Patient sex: M
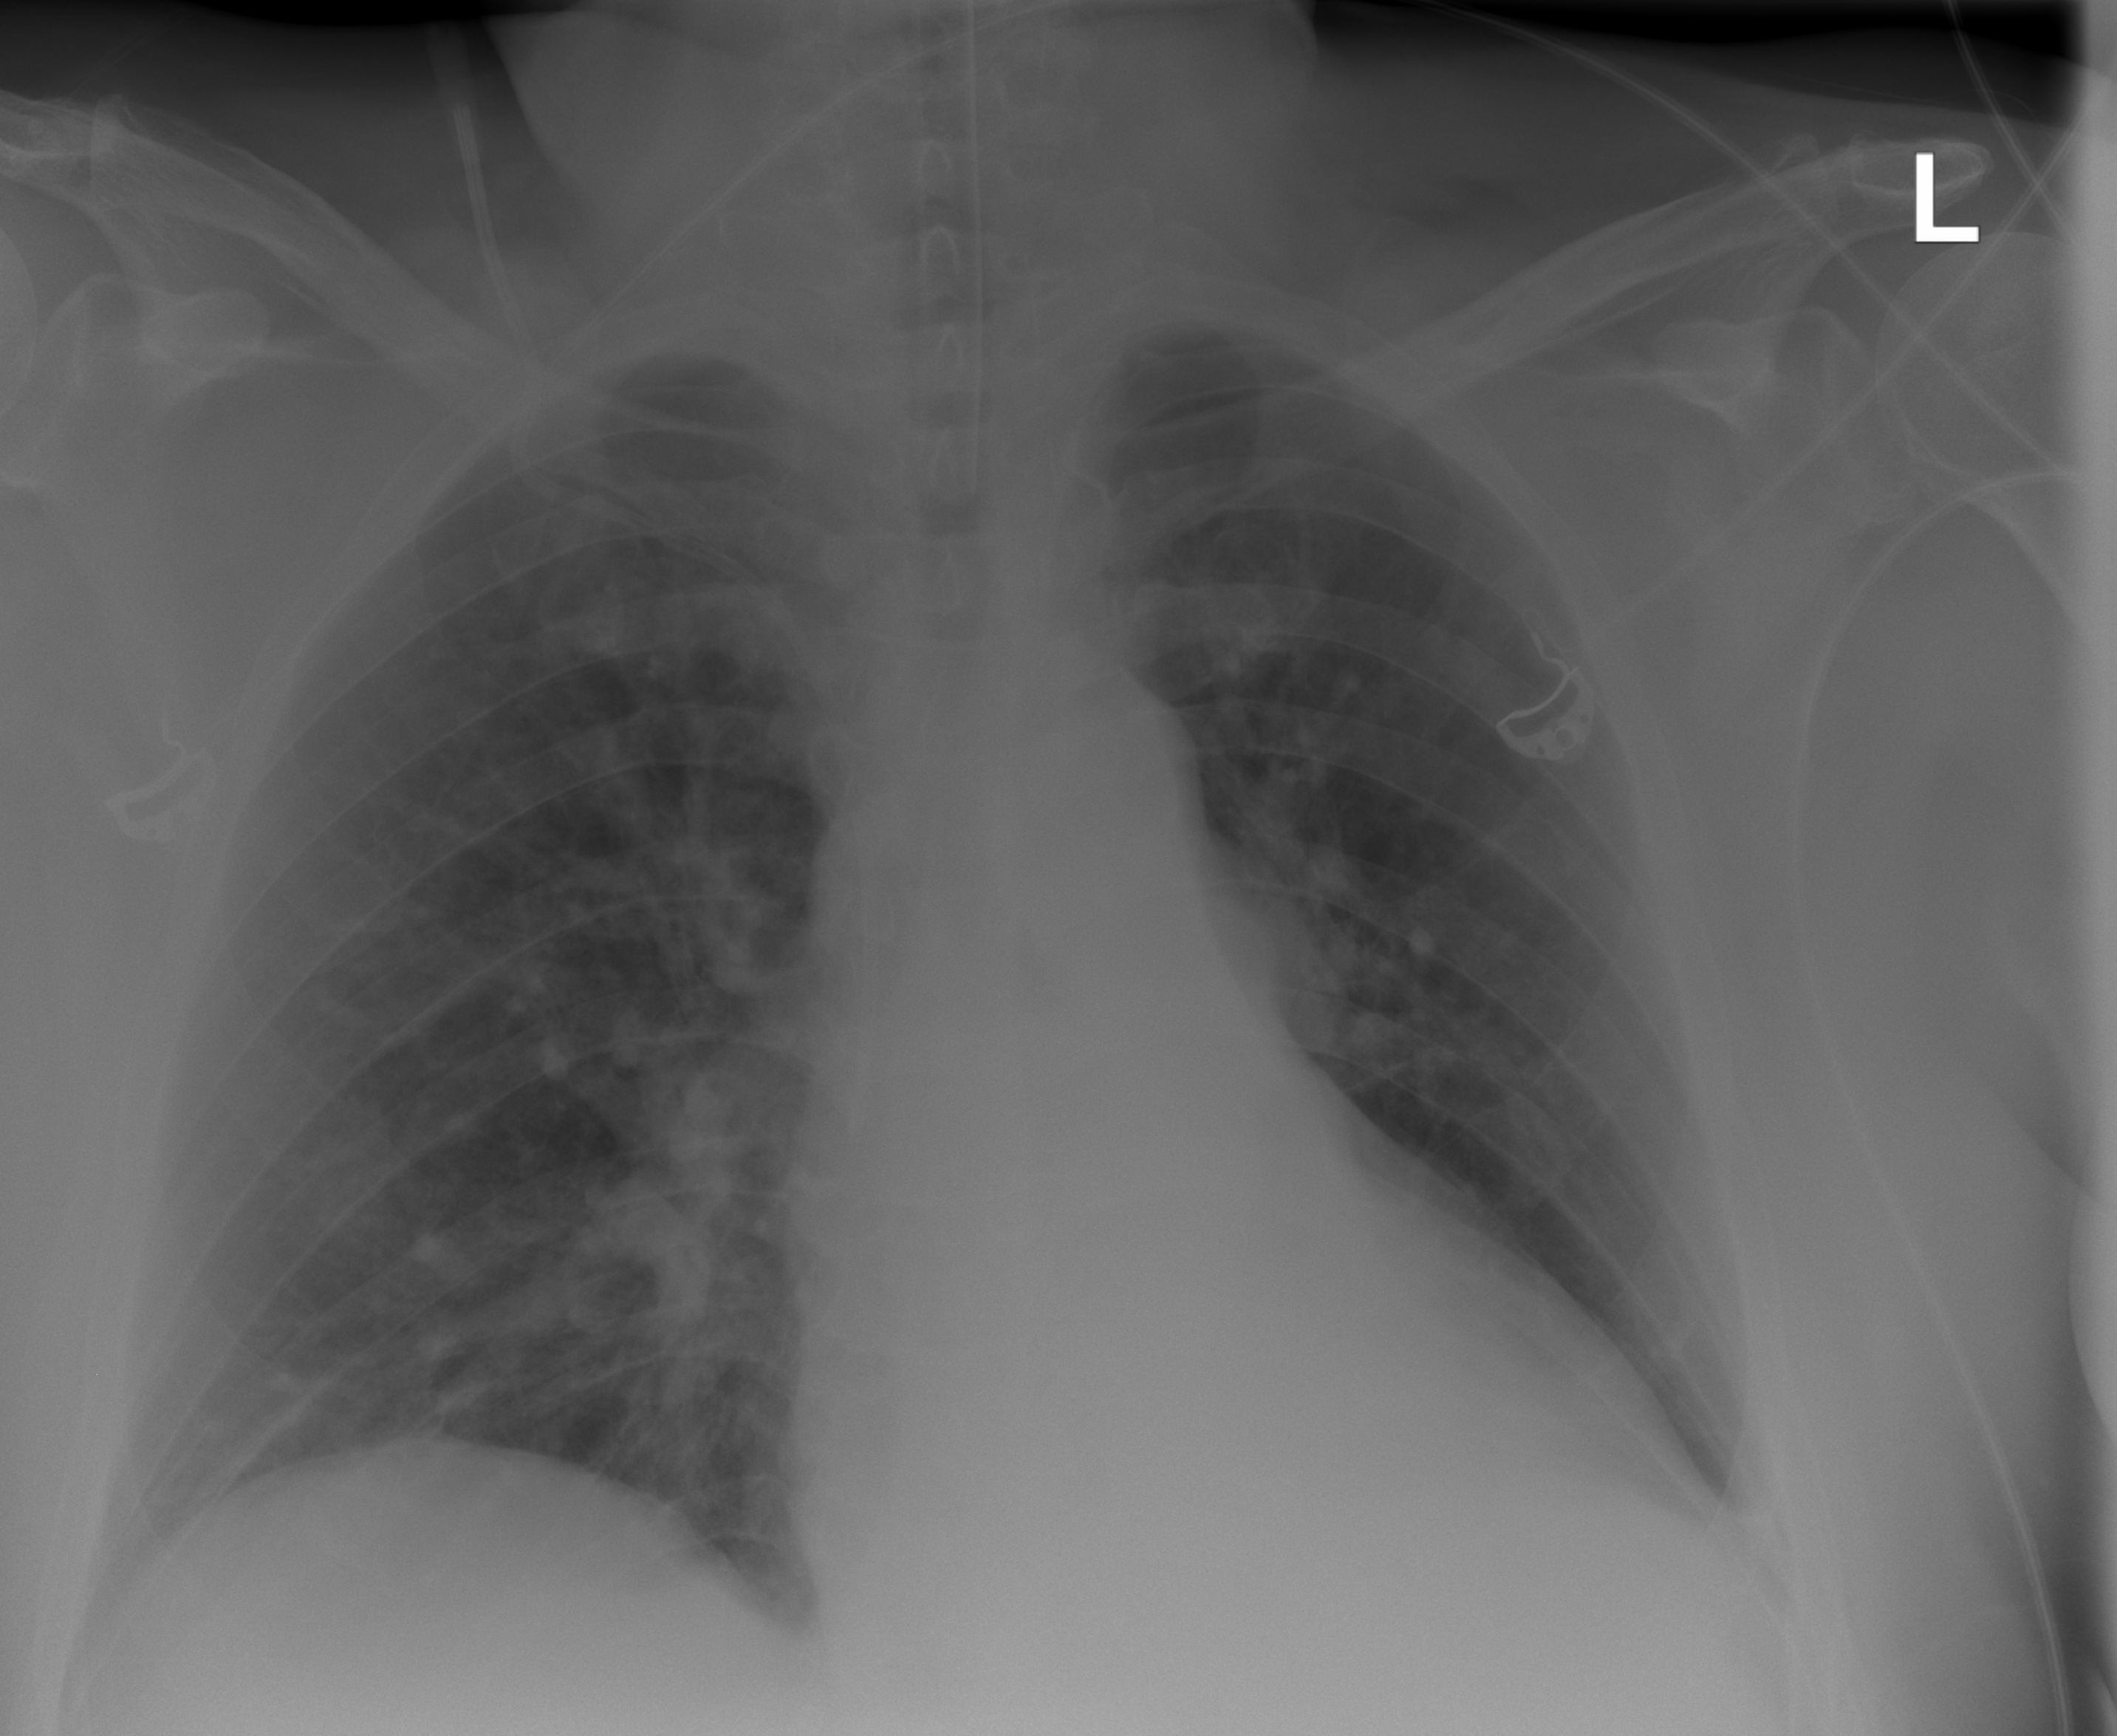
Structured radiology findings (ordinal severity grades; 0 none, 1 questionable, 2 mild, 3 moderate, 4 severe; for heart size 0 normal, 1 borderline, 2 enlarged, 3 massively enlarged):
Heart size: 2
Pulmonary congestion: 0
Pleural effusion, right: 0
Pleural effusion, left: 2
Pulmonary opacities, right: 0
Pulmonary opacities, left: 0
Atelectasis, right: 0
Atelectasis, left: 2